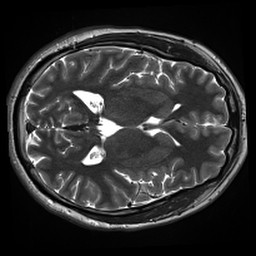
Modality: inplaneT2
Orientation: axial
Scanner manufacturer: siemens
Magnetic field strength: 3 T
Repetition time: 11 s
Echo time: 0.059 s